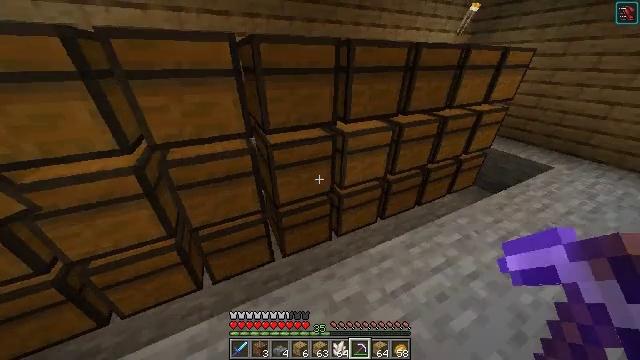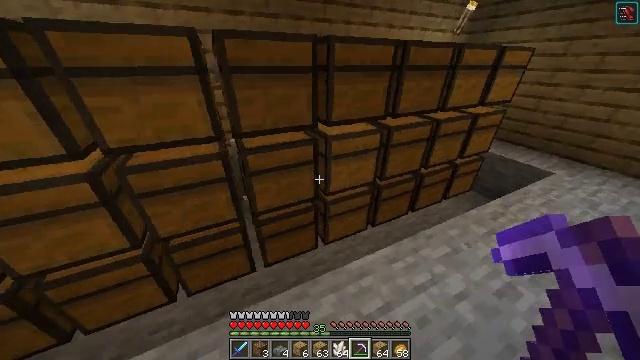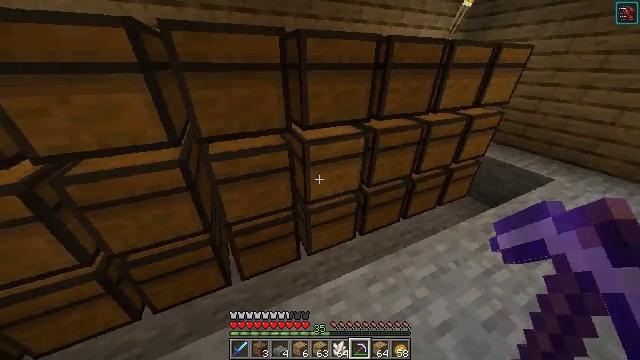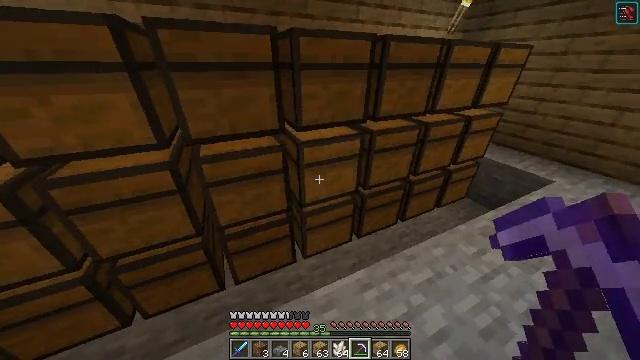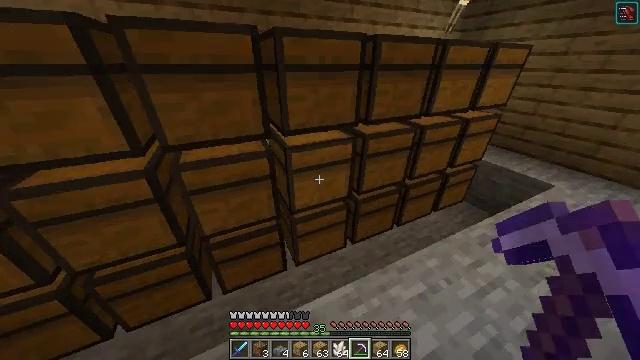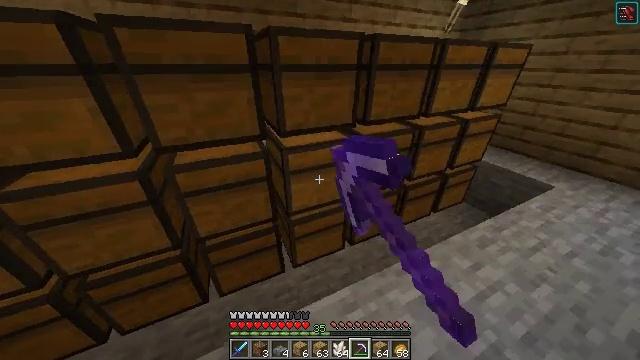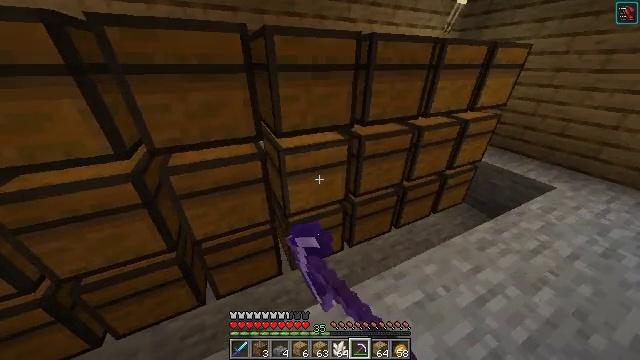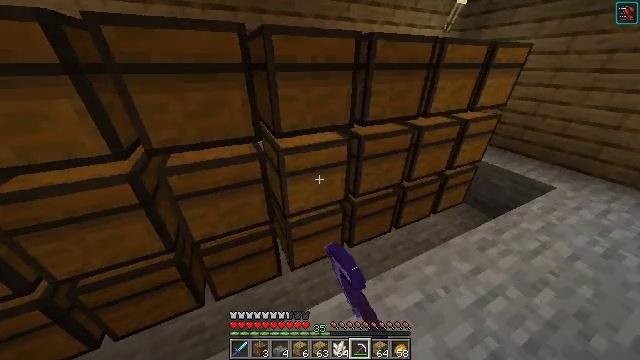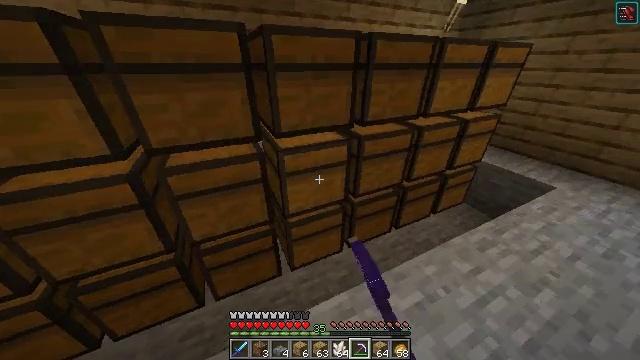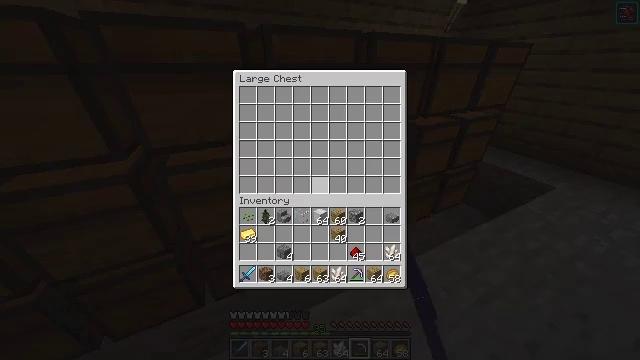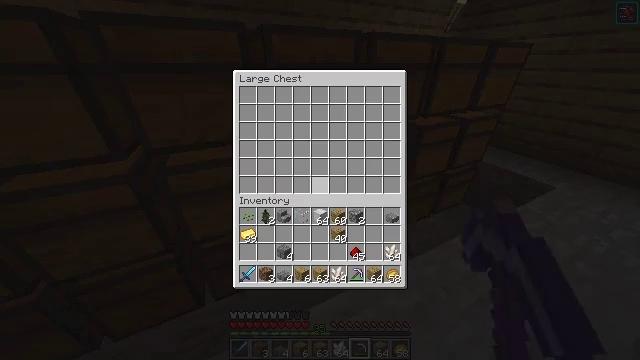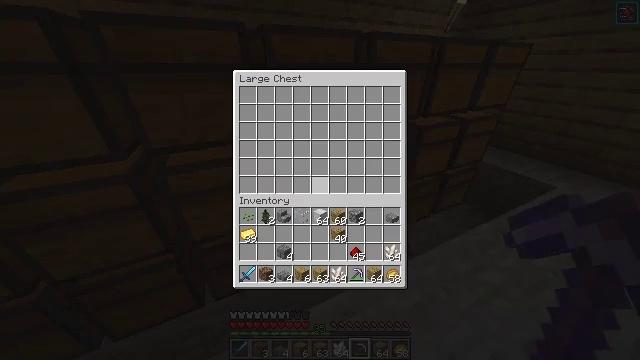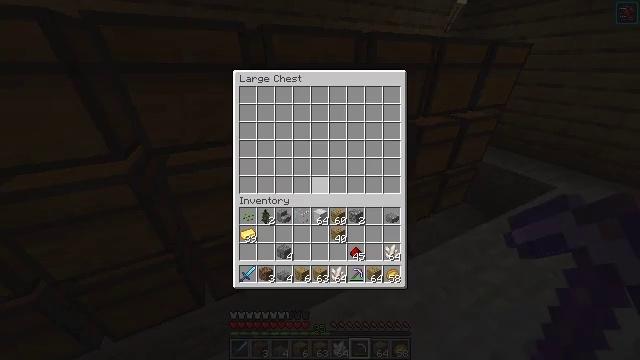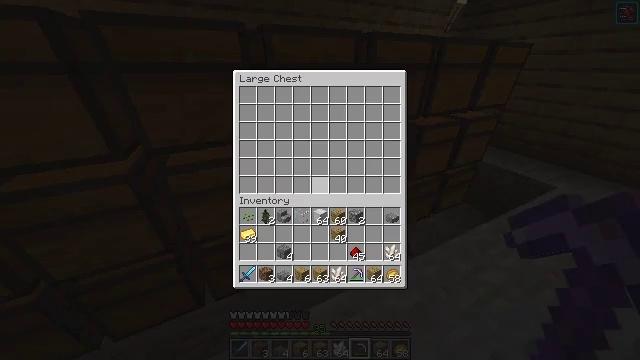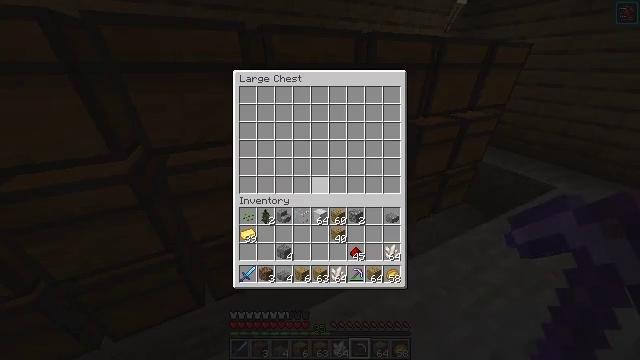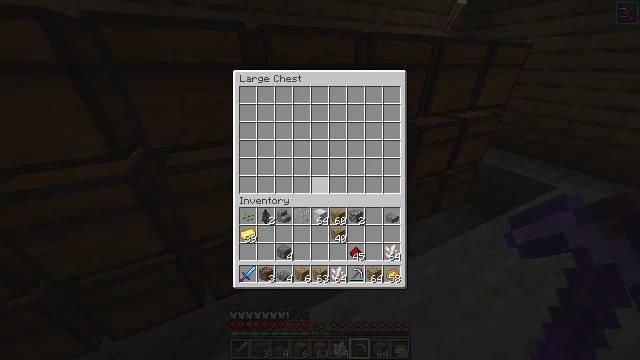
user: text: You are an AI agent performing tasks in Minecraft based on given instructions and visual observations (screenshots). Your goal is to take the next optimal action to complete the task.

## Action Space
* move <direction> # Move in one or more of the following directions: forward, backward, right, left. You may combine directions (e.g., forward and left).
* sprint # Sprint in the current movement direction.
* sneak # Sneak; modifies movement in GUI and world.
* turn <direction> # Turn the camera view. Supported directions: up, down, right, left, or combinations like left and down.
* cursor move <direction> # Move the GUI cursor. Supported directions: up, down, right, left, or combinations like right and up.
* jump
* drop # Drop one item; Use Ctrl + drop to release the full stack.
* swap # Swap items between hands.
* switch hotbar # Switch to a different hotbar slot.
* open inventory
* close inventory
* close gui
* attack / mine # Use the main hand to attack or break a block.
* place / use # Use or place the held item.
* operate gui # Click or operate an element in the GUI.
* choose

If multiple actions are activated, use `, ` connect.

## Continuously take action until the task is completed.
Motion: motion action
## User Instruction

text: Put the necessary items in the crafting grid to make an observer.
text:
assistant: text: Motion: move forward and move right
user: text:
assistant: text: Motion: move forward and move right
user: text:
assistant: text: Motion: no_op
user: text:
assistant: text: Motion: use / place
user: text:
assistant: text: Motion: use / place
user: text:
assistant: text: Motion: no_op
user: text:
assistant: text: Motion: no_op
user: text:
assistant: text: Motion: no_op
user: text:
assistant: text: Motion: no_op
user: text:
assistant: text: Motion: no_op
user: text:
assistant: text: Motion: no_op
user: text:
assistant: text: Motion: no_op
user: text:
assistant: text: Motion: no_op
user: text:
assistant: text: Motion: no_op
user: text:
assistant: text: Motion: no_op
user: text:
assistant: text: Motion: close inventory
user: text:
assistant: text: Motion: turn right, close inventory
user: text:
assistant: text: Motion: turn right and up
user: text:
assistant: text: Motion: no_op
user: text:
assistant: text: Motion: use / place
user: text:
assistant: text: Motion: use / place
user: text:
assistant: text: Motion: use / place
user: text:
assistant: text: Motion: no_op
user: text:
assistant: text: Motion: no_op
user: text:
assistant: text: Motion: open gui
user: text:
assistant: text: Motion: no_op
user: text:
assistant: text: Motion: no_op
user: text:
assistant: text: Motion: no_op
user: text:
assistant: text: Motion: no_op
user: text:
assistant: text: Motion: no_op